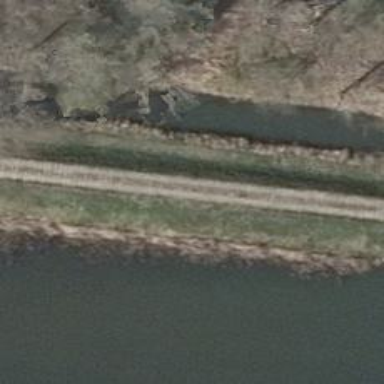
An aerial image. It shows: Embankment created as man-made structure.